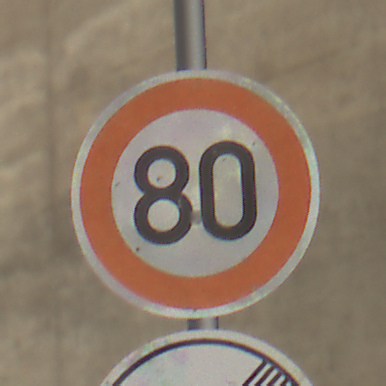
Verkehrszeichen: Geschwindigkeit80
Zusatzzeichen unten: EndeUeberholverbotKraftfahrzeuge
Umgebung: Roofed, Tunnel
Tageszeit: Midday
Wetter: NotSpecified
Licht: Natural
Jahreszeit: NotSpecified
Kontrast: MediumContrast